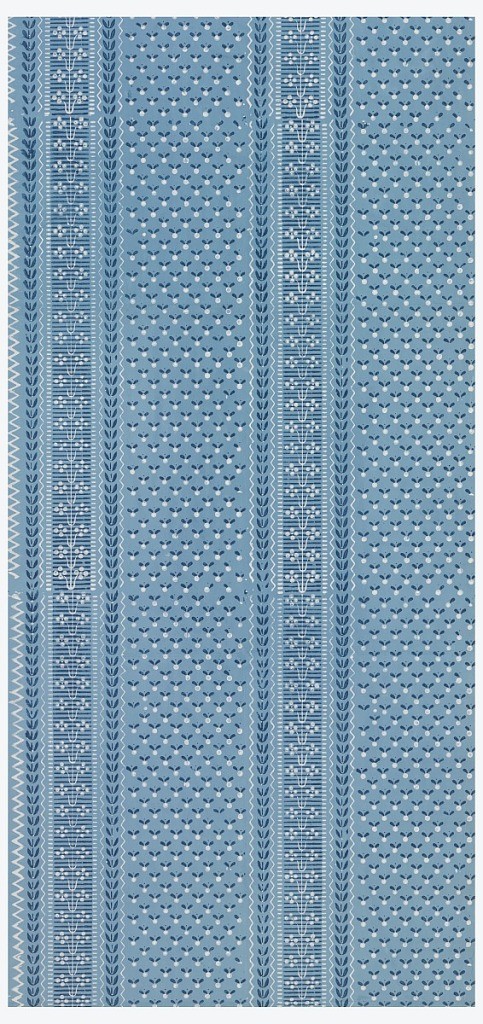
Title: Sidewall
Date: ca. 1820
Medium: Block-printed on joined sheets
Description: Blue and white stripes with petal shapes in blue on white dots.